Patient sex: M
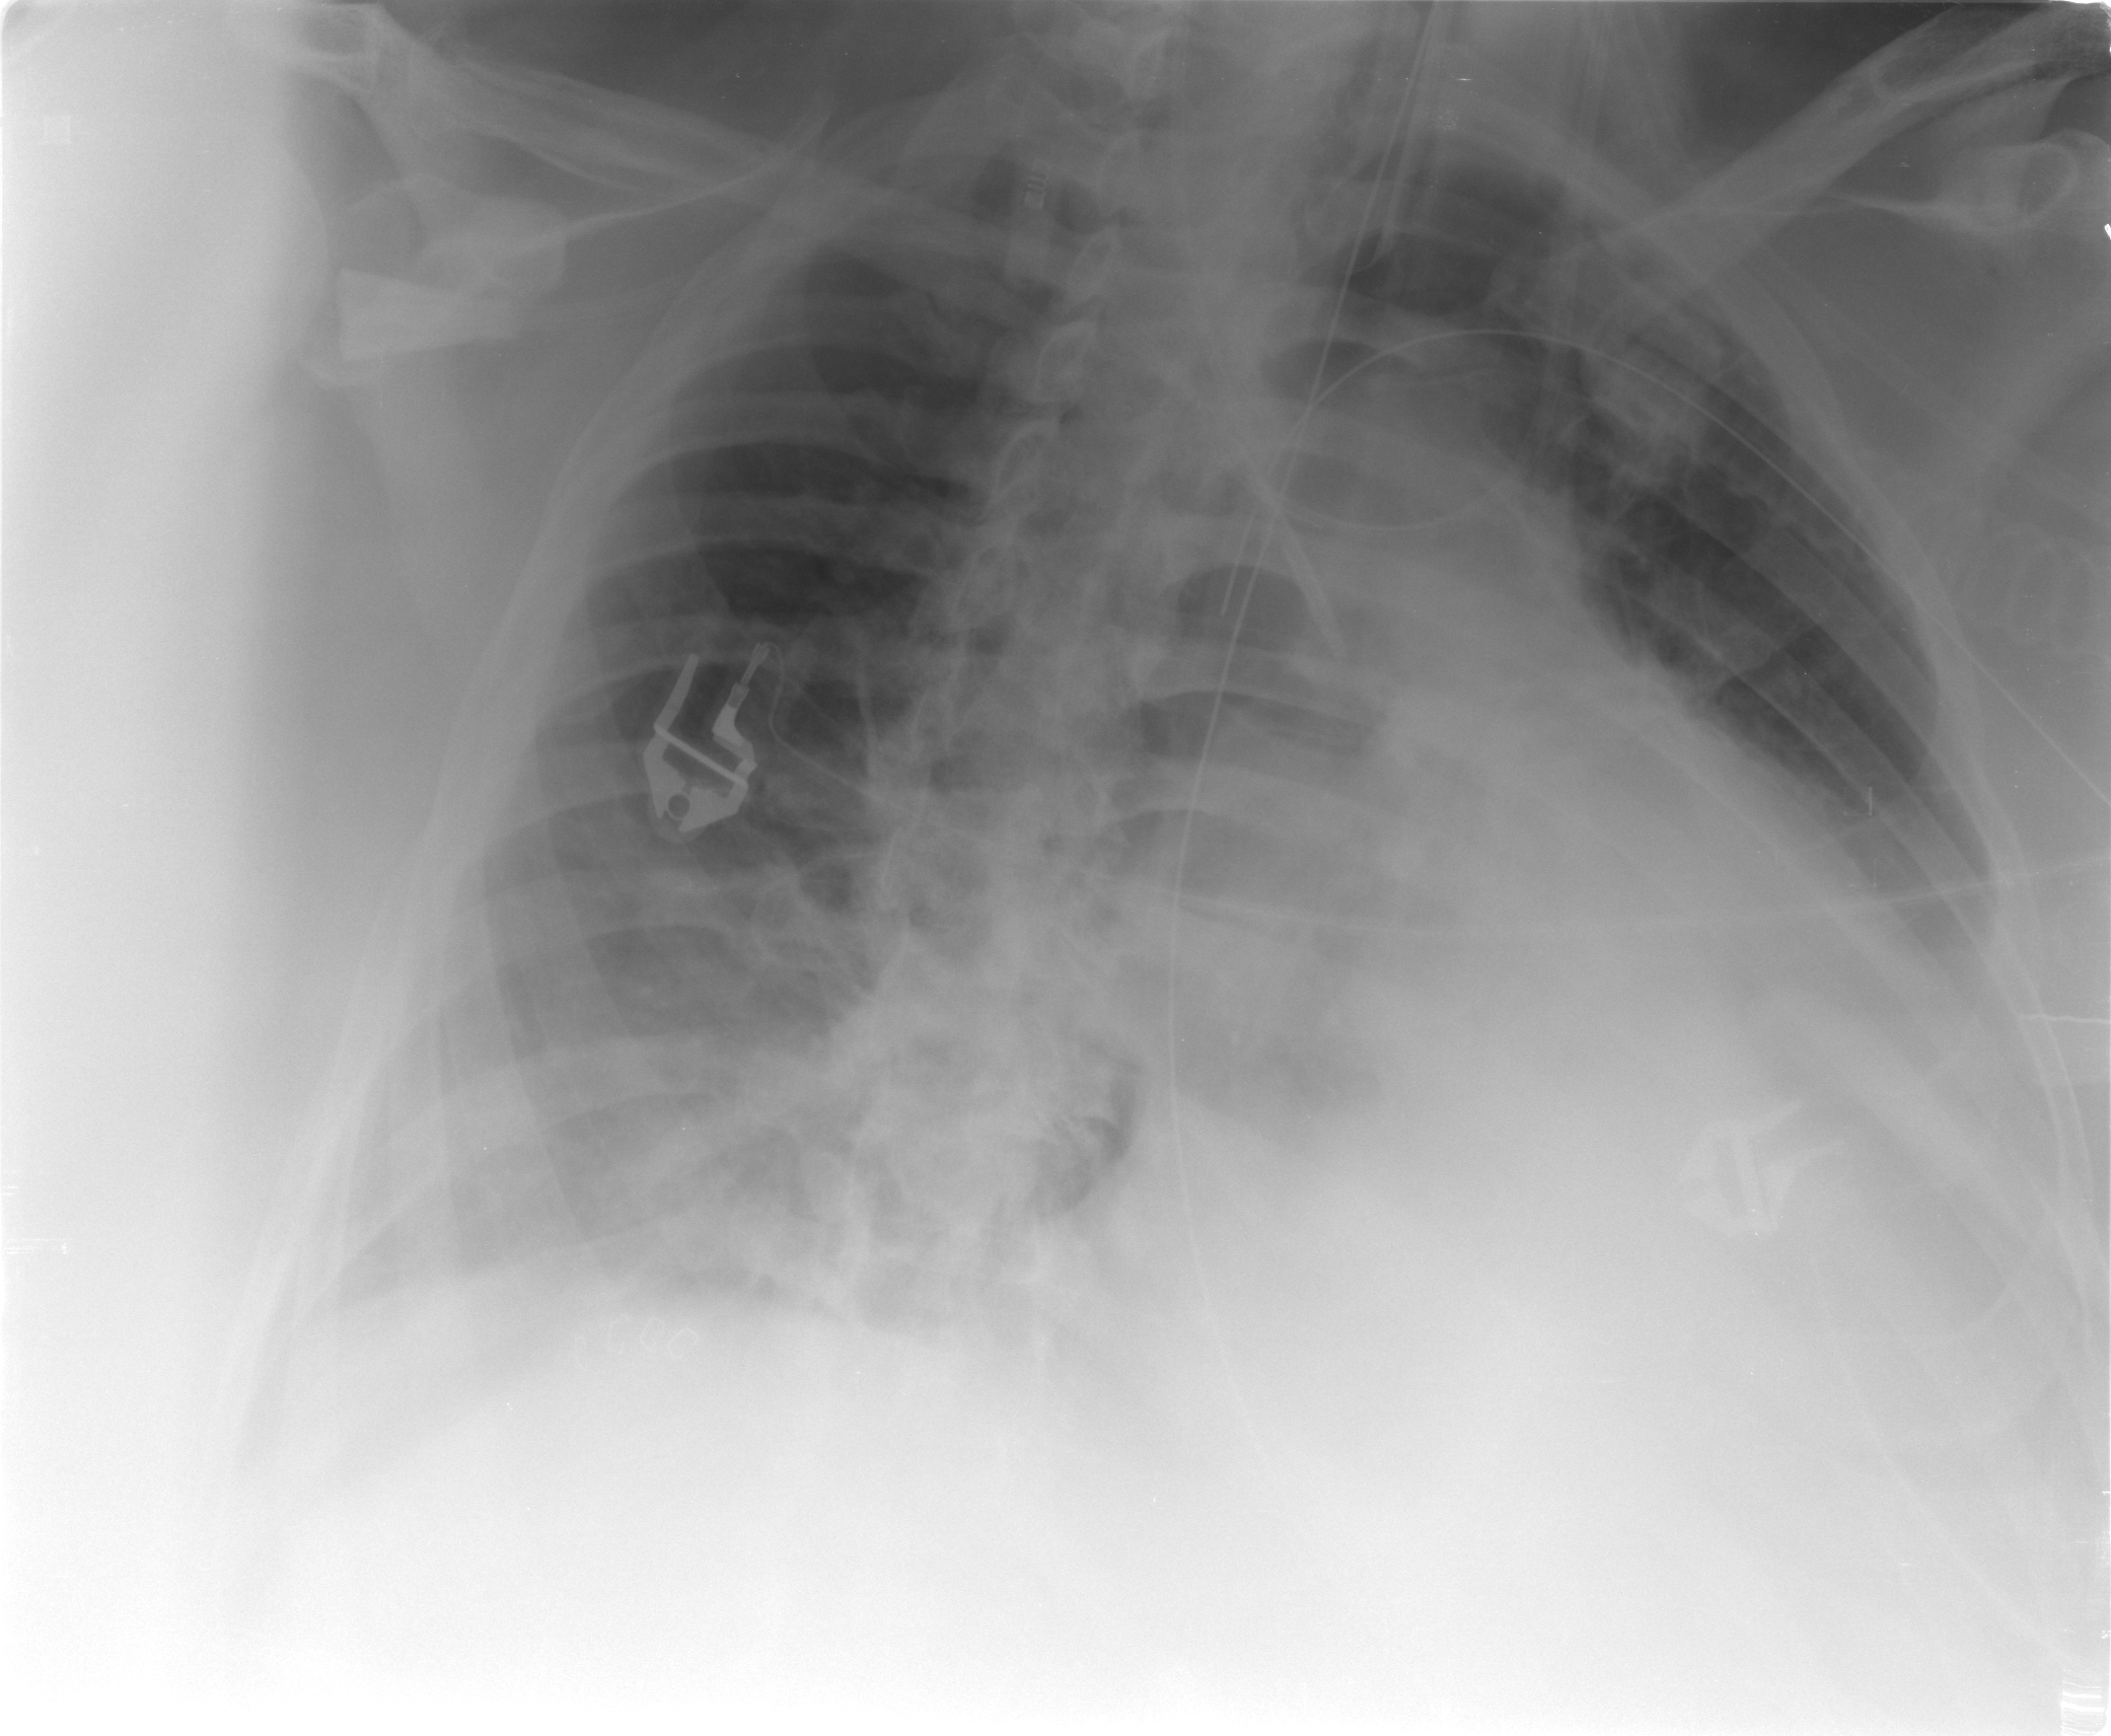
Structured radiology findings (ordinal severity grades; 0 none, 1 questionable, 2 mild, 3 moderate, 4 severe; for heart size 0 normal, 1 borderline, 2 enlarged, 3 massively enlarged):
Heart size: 2
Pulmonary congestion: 2
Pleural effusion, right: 2
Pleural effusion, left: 3
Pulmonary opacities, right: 1
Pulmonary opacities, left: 0
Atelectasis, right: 2
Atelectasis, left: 3